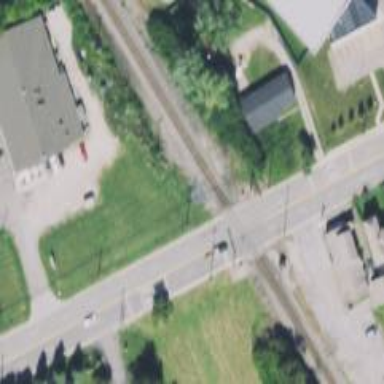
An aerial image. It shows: Level crossing along the railway.